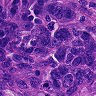
Metastatic tissue present: yes